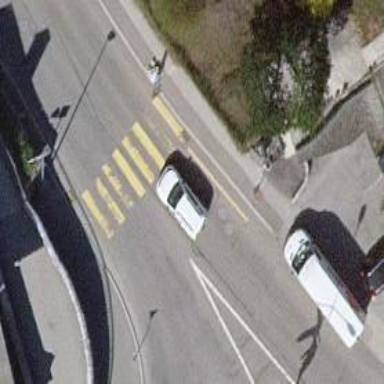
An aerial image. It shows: Zebra crossing on the road.